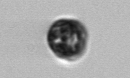
Label: Dinophyceae